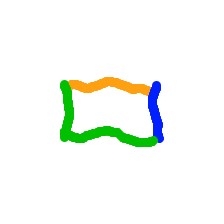
Shape: rectangle